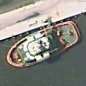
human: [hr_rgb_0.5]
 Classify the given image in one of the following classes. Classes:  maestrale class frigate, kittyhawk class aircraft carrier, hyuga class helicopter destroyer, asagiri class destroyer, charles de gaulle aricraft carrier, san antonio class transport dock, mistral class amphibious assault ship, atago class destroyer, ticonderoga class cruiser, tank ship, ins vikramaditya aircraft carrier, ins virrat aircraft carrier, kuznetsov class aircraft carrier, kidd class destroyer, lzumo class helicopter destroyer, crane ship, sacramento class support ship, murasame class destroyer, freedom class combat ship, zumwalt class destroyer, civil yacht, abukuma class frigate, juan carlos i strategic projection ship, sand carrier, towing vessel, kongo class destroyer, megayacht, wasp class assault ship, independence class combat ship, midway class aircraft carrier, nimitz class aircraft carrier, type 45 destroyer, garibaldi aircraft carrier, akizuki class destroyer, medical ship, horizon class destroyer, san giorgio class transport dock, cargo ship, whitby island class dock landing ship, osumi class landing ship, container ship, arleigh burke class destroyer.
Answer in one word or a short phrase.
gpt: Towing vessel